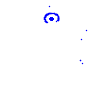
Particle: kaon